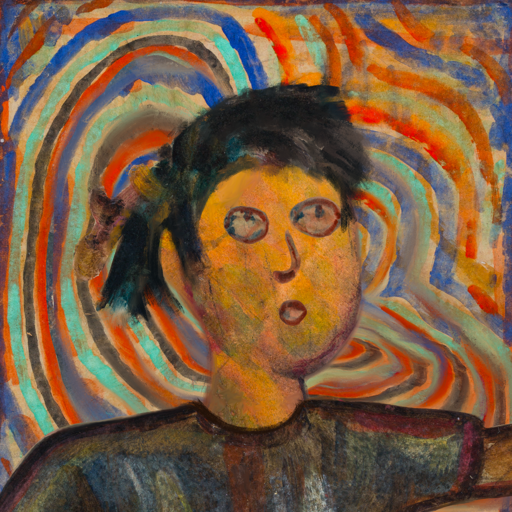
Background: Sisters, Head And Neck Side: Gypsy_Mother, Face Side: Orphan, Bust: Mosgoul, Hair Side: Pipe, Head Accessory: Blank, Second Necklace: Blank, Necklace: Blank, Baby: Blank